Field crop: maize
Growth stage: 2
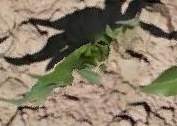
Species: maize